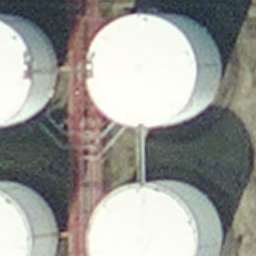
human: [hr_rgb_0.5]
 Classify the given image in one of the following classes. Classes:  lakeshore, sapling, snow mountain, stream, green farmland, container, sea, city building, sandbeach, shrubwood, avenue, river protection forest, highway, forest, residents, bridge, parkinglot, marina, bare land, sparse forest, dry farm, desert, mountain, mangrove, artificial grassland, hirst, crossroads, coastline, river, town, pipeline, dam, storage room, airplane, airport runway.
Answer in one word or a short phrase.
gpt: storage room